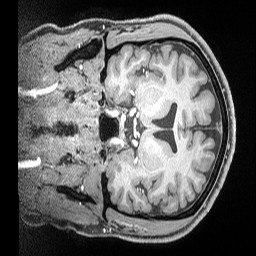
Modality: T1w
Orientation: coronal
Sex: male
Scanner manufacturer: siemens
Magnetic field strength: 3 T
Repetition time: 2.53 s
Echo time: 0.00169 s